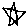
Label: star